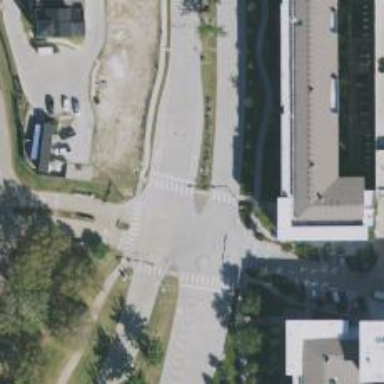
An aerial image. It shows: Marked footway crossing with pedestrian island.